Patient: sex F, age 29
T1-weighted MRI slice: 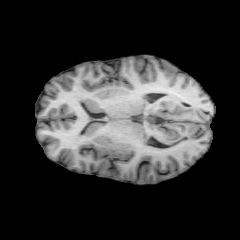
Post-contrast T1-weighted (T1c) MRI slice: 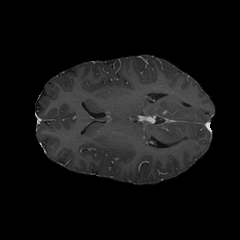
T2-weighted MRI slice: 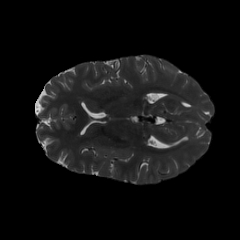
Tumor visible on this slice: yes
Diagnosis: Astrocytoma, IDH-mutant
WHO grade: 2